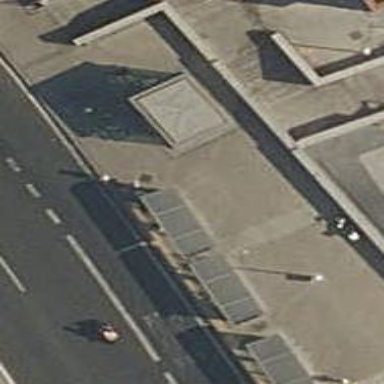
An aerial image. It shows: Subway entrance for railway system.